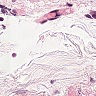
Metastatic tissue present: no